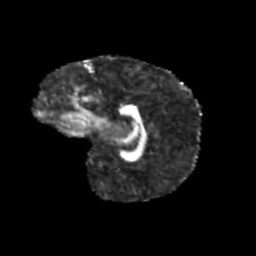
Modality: FA
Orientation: sagittal
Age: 12
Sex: male
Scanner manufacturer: siemens
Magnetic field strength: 3 T
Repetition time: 3.8 s
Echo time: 0.07 s